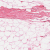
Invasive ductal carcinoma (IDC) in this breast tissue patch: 0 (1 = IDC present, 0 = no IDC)